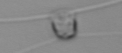
Label: Chaetoceros_similis